Question: I am using 'Chart,js 2.0.0 alpha' I have a strange behaviour with 'labels' on Y axis

1. As you can see on the left i have a strange 0.150000000000000000000002 value
2. Top Y-axis labels are cutted
What can i do?
<URL>
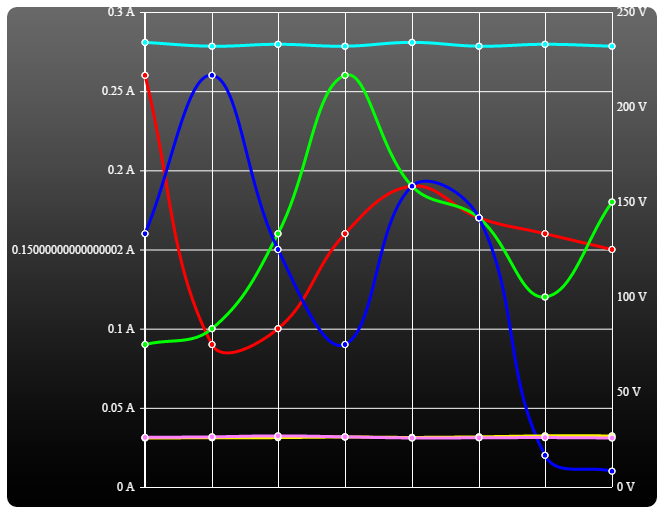
Answer: > 1.As you can see on the left i have a strange 0.150000000000000000000002 value
The original axis label function had code to round the label to the number of decimal points in the stepvalue. I couldn't see it in the new one. However you can easily fix it by changing the template string
'''
labels: {
template: "<%= Number(value.toFixed(2)) + ' A'%>",
'''
or by replacing it with a callback function to format the number as you wish
'''
labels: {
userCallback: function (tick) {
return Number(tick.toFixed(2)) + ' A';
},
'''
---
> 2.Top Y-axis labels are cutted
There is already a bug logged for this - <URL> and it's part of the 2.0 milestone. So it should be fixed before the final 2.0 release.
Till then you can easily work around it by adding some top padding to the canvas parent (and styling the wrapper instead of the canvas - background-color, border...)
---
Fiddle - <URL>